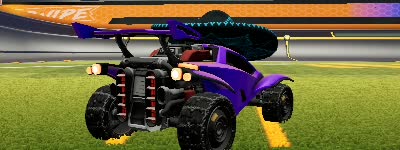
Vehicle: octane